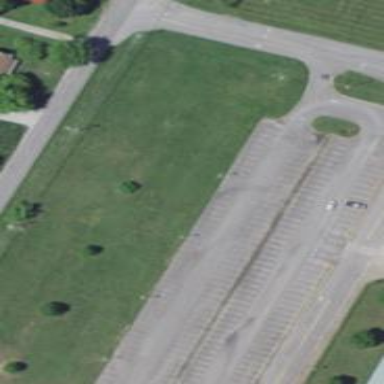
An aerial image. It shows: Parking area with surface.